Question: I have a very simple app that has only a button. When the user clicks the button, it runs a 5-6 SQL statements. But it gives errors like below. IF I run the sql on SQL Management Studio, it runs without a problem. But if I run it with c#, it gives errors.
How can I solve this?

here is my sql code. I put "GO" between each statement.
'''
CREATE PROCEDURE [dbo].[AGIRLIK]
@DONEMREF int
AS
DECLARE
@LOGICALREF INT,
@EXPCENTERREF INT,
@POSTEDPRDREF INT,
@OVHDCLNREF INT,
@TOTAL FLOAT
DECLARE C_CURSOR CURSOR FOR
SELECT D.LOGICALREF,D.POSTEDPRDREF ,D.EXPCENTERREF ,D.OVHDCLNREF ,SUM(OT.TOTAL)
FROM LG_001_ACTOVRHDDIST D
INNER JOIN LG_001_OVHDTRANS as ot
ON D.OVHDCLNREF=OT.OVHDCLNREF
WHERE D.POSTEDPRDREF=@DONEMREF
GROUP BY D.LOGICALREF,D.POSTEDPRDREF ,D.EXPCENTERREF ,D.OVHDCLNREF
OPEN C_CURSOR
FETCH NEXT FROM C_CURSOR
INTO @LOGICALREF ,@POSTEDPRDREF ,@EXPCENTERREF ,@OVHDCLNREF,@TOTAL
WHILE @@FETCH_STATUS = 0
BEGIN
UPDATE LG_001_ACTOVRHDDIST
SET TOTAL=@TOTAL
WHERE POSTEDPRDREF=@DONEMREF
AND POSTEDPRDREF=@POSTEDPRDREF
AND EXPCENTERREF=@EXPCENTERREF
AND OVHDCLNREF=@OVHDCLNREF
FETCH NEXT FROM C_CURSOR
INTO @LOGICALREF ,@POSTEDPRDREF ,@EXPCENTERREF ,@OVHDCLNREF,@TOTAL
END
CLOSE C_CURSOR
DEALLOCATE C_CURSOR
GO
ALTER VIEW LS_AGIRLIK_DAGILIM
AS
SELECT LOGICALREF [REF],
FICHENO [URETIM_EMRI_NO],
DATE_ [URETIM_EMRI_TARIHI],
(SELECT CODE FROM LG_001_ROUTING WHERE P.ROUTINGREF=LOGICALREF) [ROTA_KODU],
(SELECT NAME FROM LG_001_ROUTING WHERE P.ROUTINGREF=LOGICALREF) [ROTA_ADI],
(SELECT CODE FROM LG_001_ITEMS WHERE P.ITEMREF=LOGICALREF) [STOK_KODU],
(SELECT NAME FROM LG_001_ITEMS WHERE P.ITEMREF=LOGICALREF) [STOK_ADI],
CAST ((SELECT WEIGHT FROM LG_001_ITMUNITA where ITEMREF=P.ITEMREF) AS FLOAT) [GR_MT],
(CAST ((SELECT WEIGHT FROM LG_001_ITMUNITA where ITEMREF=P.ITEMREF) AS FLOAT))*ACTAMOUNT [AGIRLIK],
ACTAMOUNT [GERCEKLESEN_MIKTAR],
(CASE STATUS
WHEN 0 THEN 'BASLAMADI'
WHEN 1 THEN 'DEVAM_EDIYOR'
WHEN 3 THEN 'TAMAMLANDI'
WHEN 4 THEN 'KAPANDI'
END)
[DURUMU],
ACTMATERIALCOST [GERCEKLESEN_MALZEME_MALIYETI],
ACTOVERHCOST [GERCEKLESEN_GENEL_GIDER_PAYI],
ACTTOTALCOST [GERCEKLESEN_TOPLAM_MALIYET]
FROM LG_001_PRODORD P WHERE CANCELLED=0 AND STATUS<>0 AND
ROUTINGREF NOT IN (SELECT LOGICALREF FROM LG_001_ROUTING WHERE CODE LIKE 'B%')
AND SPECODE<>'MONTAJ'
AND DATE_ BETWEEN '2014-02-06' AND '2014-02-13'
GO
----------------------------
ALTER VIEW DBO.[LS_CARPAN]
AS
SELECT
REF,
AGIRLIK/(SELECT SUM(AGIRLIK) FROM LS_AGIRLIK_DAGILIM) [YUZDE]
FROM LS_AGIRLIK_DAGILIM
GO
----------------------------
'''
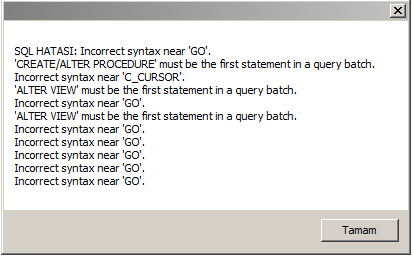
Answer: '''
string sPath = @"D:\script.sql";
if (File.Exists(sPath) == false)
return;
string sServer = "SQL SERVER INSTANCE NAME";
string sUserID = "sa";
string sPassword = "password";
Process p = new Process();
p.StartInfo.UseShellExecute = false;
p.StartInfo.RedirectStandardOutput = true;
p.StartInfo.CreateNoWindow = true;
p.StartInfo.FileName = "sqlcmd";
p.StartInfo.WindowStyle = ProcessWindowStyle.Hidden;
if (sPassword == "")
p.StartInfo.Arguments = string.Format("-S {0} -i {1} ", sServer, sPath);
else
p.StartInfo.Arguments = string.Format("-S {0} -U {1} -P {2} -i " + Convert.ToChar(34) + "{3}" + Convert.ToChar(34), sServer, sUserID, sPassword, sPath);
bool started = p.Start();
string output = p.StandardOutput.ReadToEnd();
p.WaitForExit();
'''
USE [databasename]
must be specified at the first line of the script.